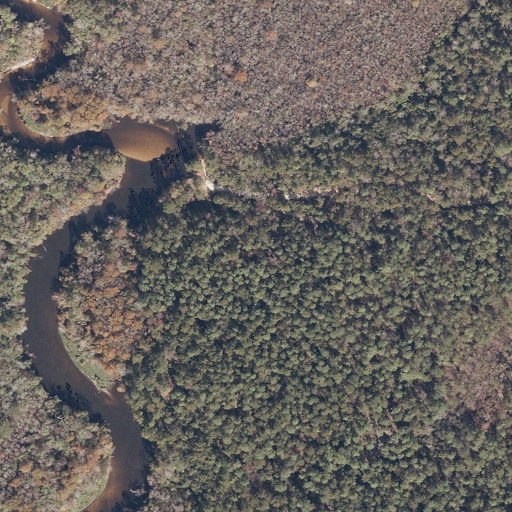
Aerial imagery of cliff(s) in Mississippi named Cowards Bluff containing evergreen forest, woody wetlands, open water, and herbaceous wetlands